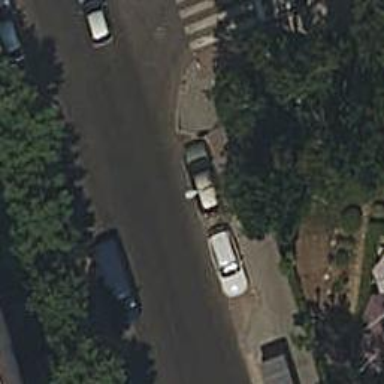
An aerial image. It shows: Public transport stop position.